Question: I have a simple project and wanted to include a third party library (CocoaLumberjack) using CocoaPods. After creating the simple Podfile I ran 'pod install' in my project directory. Everything worked fine, except I now have untracked files in my project that are marked with question marks in Xcode:

Is this how it's supposed to be? I don't remember having these question marks when I last used CocoaPods in a different project. Shouldn't CocoaPods automatically set up the correct gitignores for the pods?
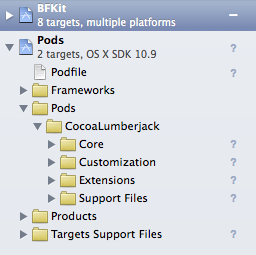
Answer: CocoaPods doesn't do anything with your '.gitignore'.
I recommend using <URL>. Alternatively, just make sure you ignore the 'Pods' directory by adding an entry for Pods in your ignore file:
'''
# CocoaPods
Pods
'''